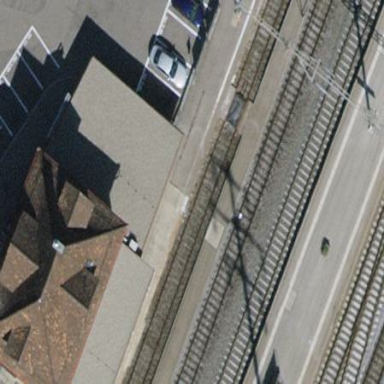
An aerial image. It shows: Train station building with pyramidal roof shape.